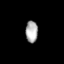
Tissue: lung
Cell type: Epithelial cells
Senescence score: 0.1515
Nuclear area (px): 260
Mean DAPI intensity: 172.388